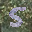
Label: 5